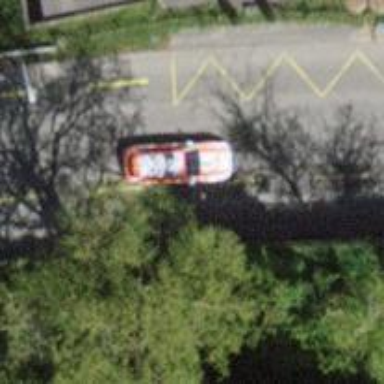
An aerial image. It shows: Public transport stop position.